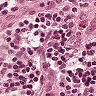
Metastatic tissue present: no